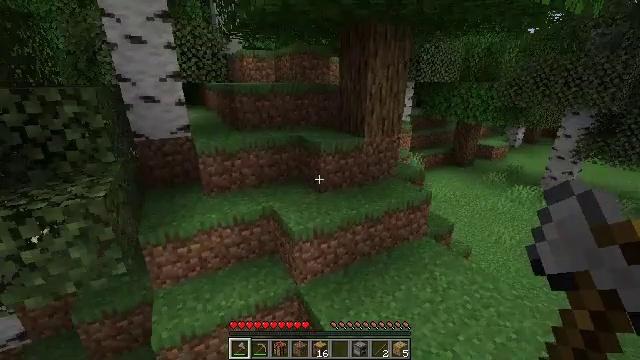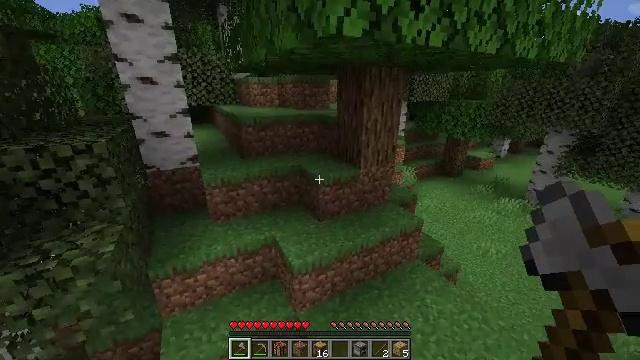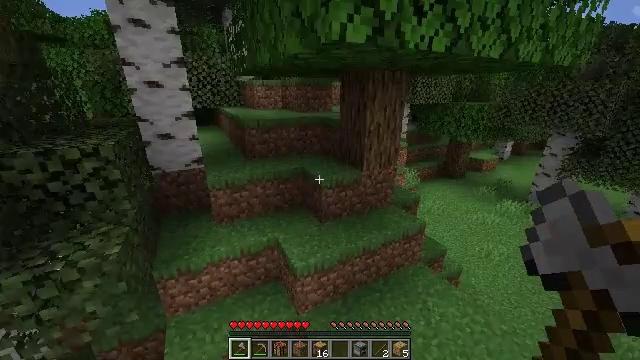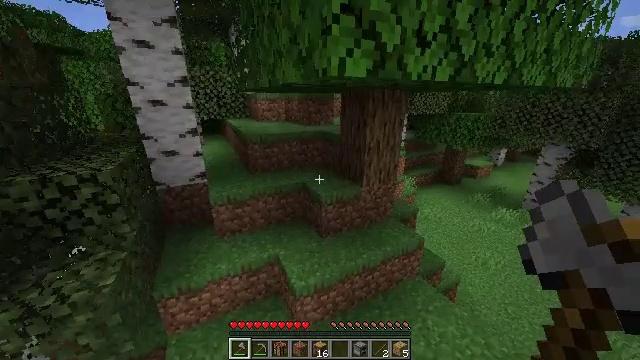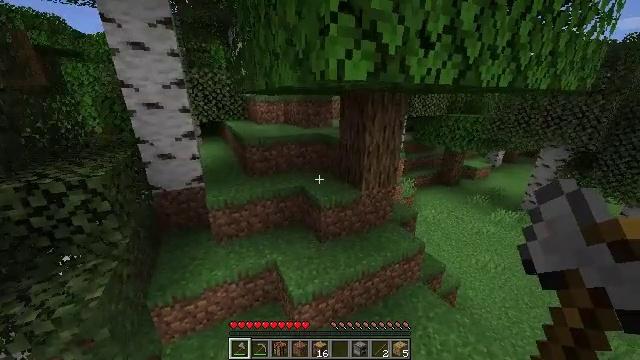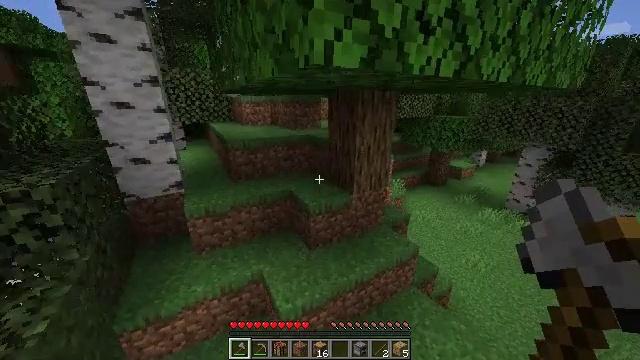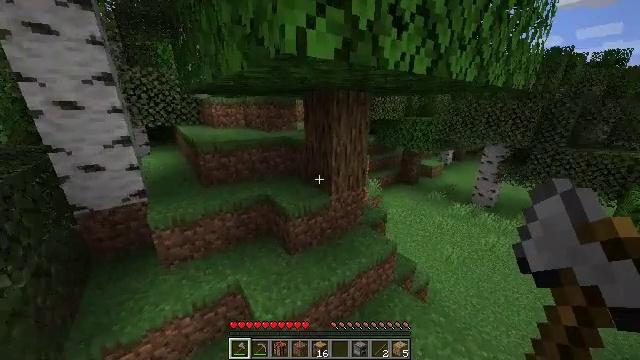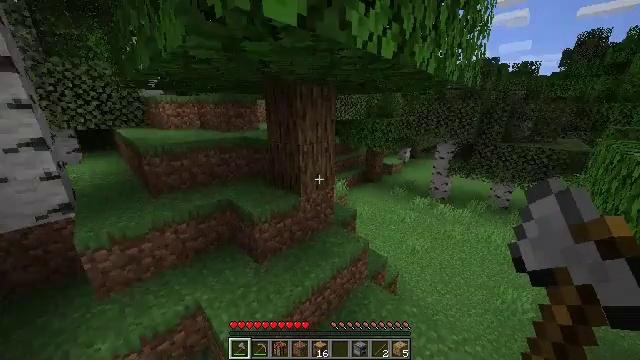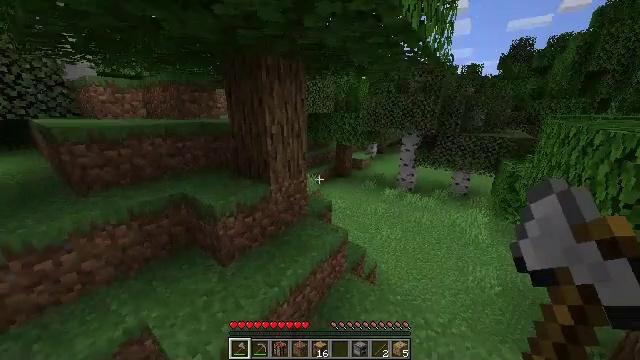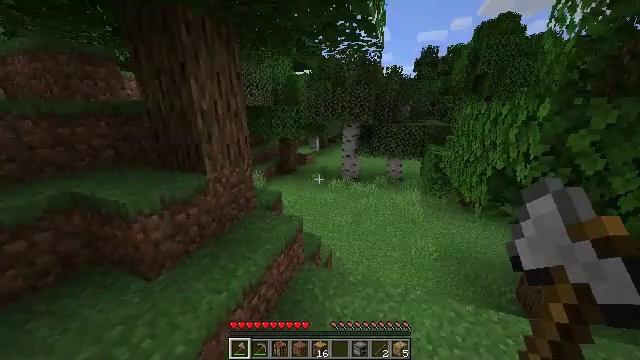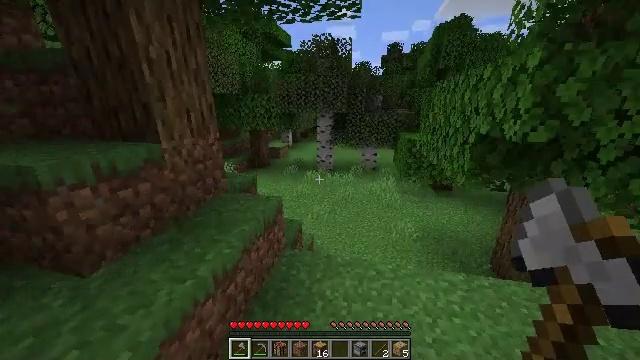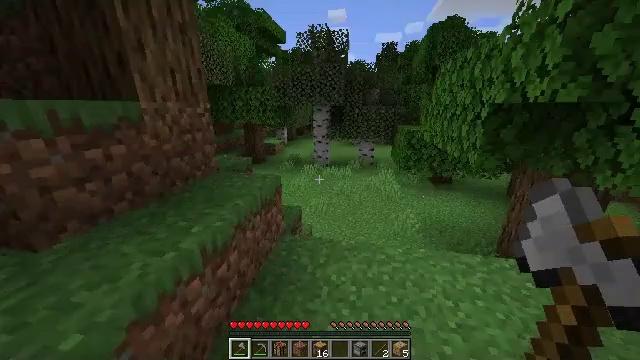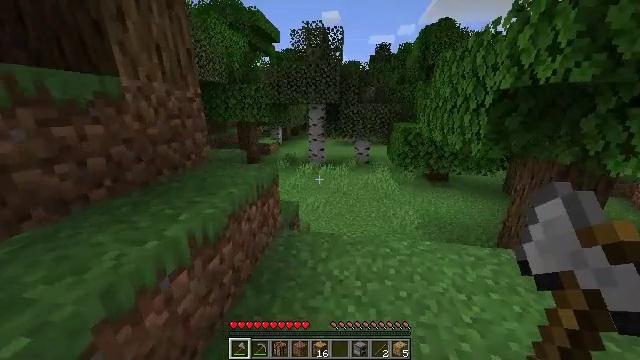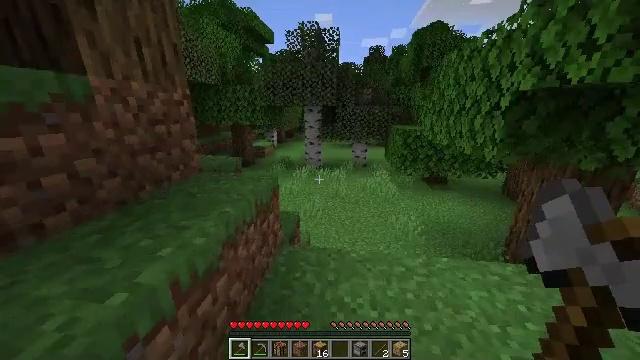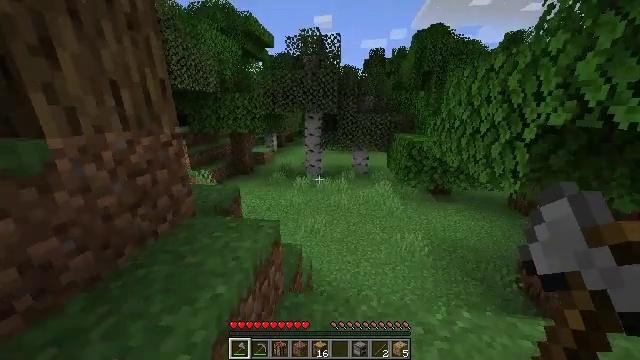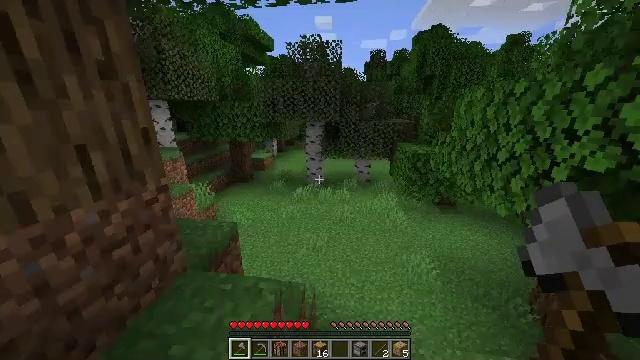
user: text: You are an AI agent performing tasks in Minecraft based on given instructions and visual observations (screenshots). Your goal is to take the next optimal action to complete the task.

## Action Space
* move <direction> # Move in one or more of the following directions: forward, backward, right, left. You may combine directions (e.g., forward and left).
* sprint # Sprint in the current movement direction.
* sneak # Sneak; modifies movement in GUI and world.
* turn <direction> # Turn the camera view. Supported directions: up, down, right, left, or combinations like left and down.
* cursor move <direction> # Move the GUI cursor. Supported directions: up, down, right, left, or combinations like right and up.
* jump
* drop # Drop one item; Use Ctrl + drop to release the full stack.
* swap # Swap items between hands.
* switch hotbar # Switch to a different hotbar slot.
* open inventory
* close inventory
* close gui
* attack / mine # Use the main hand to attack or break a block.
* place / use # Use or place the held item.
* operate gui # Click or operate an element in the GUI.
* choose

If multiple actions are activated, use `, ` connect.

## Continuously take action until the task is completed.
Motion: motion action
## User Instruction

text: Dig out the mushroom stem.
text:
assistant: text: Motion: move forward, sprint, jump
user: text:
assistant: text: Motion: move forward, sprint, jump
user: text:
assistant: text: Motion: move forward, sprint, jump
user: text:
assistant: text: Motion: move forward, sprint, jump
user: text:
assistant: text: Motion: move forward, sprint, turn right, jump
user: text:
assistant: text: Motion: move forward, sprint, turn right, jump
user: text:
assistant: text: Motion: move forward, sprint, turn right, jump
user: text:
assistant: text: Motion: move forward, sprint, turn right, jump
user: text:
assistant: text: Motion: move forward, sprint, turn right, jump
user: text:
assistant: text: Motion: move forward, sprint, turn right, jump
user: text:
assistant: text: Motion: move forward, sprint, turn right, jump
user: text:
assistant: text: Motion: move forward, sprint, turn right, jump
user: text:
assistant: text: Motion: move forward, sprint, turn right, jump
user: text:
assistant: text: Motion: move forward, sprint, jump
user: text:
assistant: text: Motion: move forward, sprint, jump
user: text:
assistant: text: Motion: move forward, sprint, jump
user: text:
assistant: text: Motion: move forward, sprint, jump
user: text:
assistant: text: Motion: move forward, sprint, jump
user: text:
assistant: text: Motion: move forward, sprint, jump
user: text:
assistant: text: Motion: move forward, sprint, jump
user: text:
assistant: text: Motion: move forward, sprint, turn down, jump
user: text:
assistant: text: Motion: move forward, sprint, turn left, jump
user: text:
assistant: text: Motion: move forward, sprint, turn left and down, jump
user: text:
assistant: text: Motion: move forward, sprint, turn left, jump
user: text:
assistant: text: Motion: move forward, sprint, turn left, jump
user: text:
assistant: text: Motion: move forward, sprint, turn left, jump
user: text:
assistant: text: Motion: move forward, sprint, jump
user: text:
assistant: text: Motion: move forward, sprint, jump
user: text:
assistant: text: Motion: move forward, sprint, jump
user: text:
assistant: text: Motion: move forward, sprint, jump